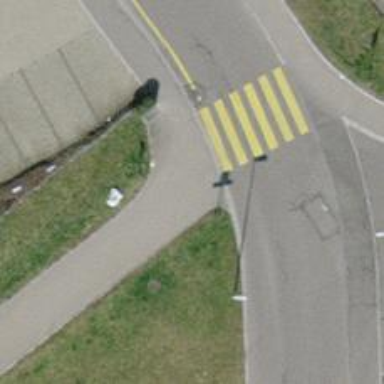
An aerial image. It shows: Asphalt sidewalk along the footway.